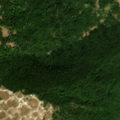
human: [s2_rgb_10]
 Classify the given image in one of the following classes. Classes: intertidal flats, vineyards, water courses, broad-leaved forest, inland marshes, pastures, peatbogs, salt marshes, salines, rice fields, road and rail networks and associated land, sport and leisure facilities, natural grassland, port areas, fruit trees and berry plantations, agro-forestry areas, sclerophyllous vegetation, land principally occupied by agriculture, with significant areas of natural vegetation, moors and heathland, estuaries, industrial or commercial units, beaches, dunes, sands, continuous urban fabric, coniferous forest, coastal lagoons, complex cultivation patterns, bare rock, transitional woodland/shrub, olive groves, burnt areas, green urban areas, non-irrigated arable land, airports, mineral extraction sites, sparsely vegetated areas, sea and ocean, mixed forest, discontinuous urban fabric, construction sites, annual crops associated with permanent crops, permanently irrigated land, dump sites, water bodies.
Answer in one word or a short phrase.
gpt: broad-leaved forest, natural grassland